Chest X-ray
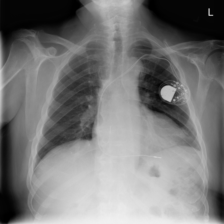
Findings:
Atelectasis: negative
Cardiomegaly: negative
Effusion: negative
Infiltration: positive
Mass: negative
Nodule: negative
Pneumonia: negative
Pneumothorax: negative
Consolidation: negative
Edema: negative
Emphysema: negative
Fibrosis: negative
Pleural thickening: negative
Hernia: negative